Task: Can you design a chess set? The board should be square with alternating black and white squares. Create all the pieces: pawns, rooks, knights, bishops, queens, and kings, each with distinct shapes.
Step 1721:
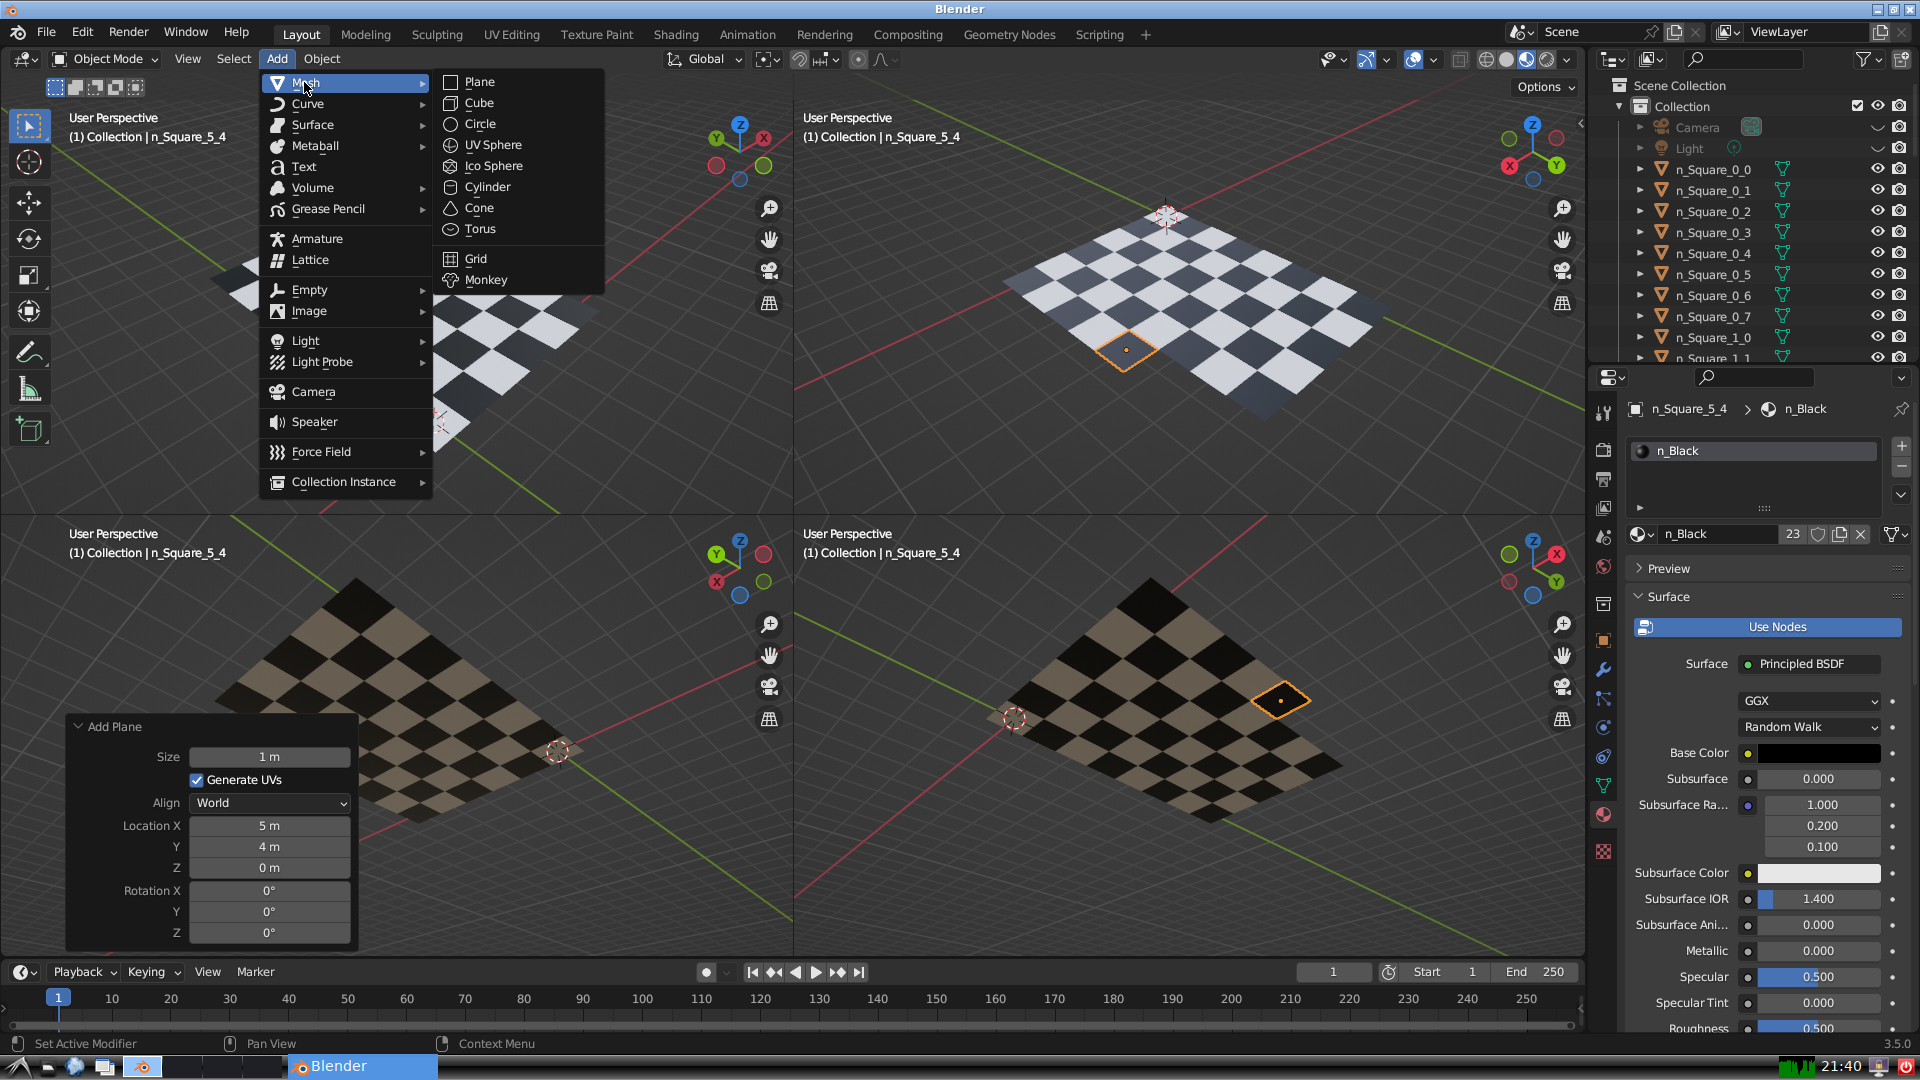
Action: {"mouse_move": [499, 79]}